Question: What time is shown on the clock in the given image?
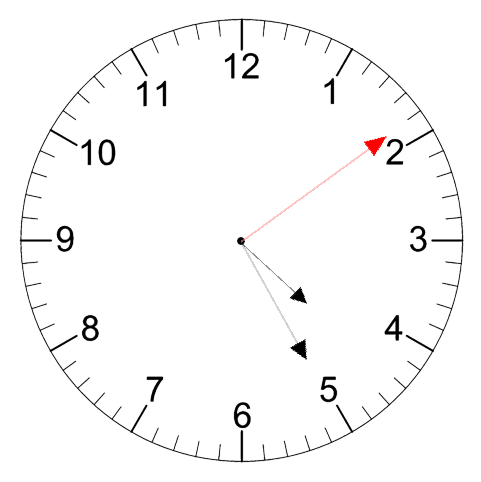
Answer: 04:25:09